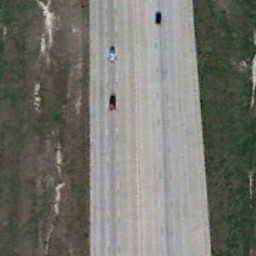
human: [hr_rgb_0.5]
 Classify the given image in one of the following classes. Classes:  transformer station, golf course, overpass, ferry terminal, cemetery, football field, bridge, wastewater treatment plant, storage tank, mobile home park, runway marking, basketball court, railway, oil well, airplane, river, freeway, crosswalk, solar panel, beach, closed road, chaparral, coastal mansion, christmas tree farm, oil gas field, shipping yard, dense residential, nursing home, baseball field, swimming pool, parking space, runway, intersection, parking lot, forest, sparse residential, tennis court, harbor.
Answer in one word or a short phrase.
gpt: freeway